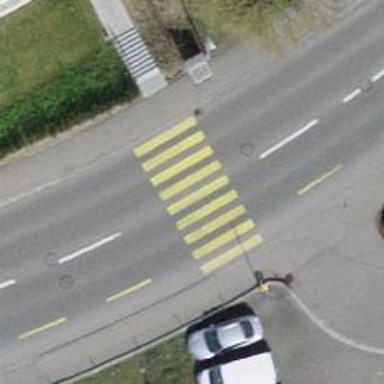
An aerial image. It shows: Zebra crossing on footway.